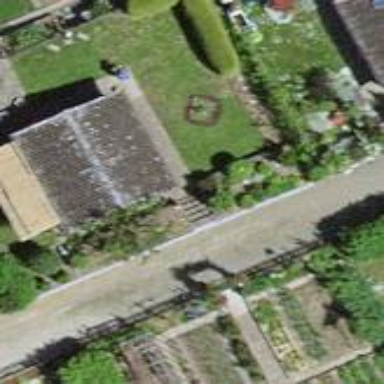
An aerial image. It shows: Allotment house.